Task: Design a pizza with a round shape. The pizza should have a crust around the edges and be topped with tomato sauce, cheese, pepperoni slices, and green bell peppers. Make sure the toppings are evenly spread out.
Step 380:
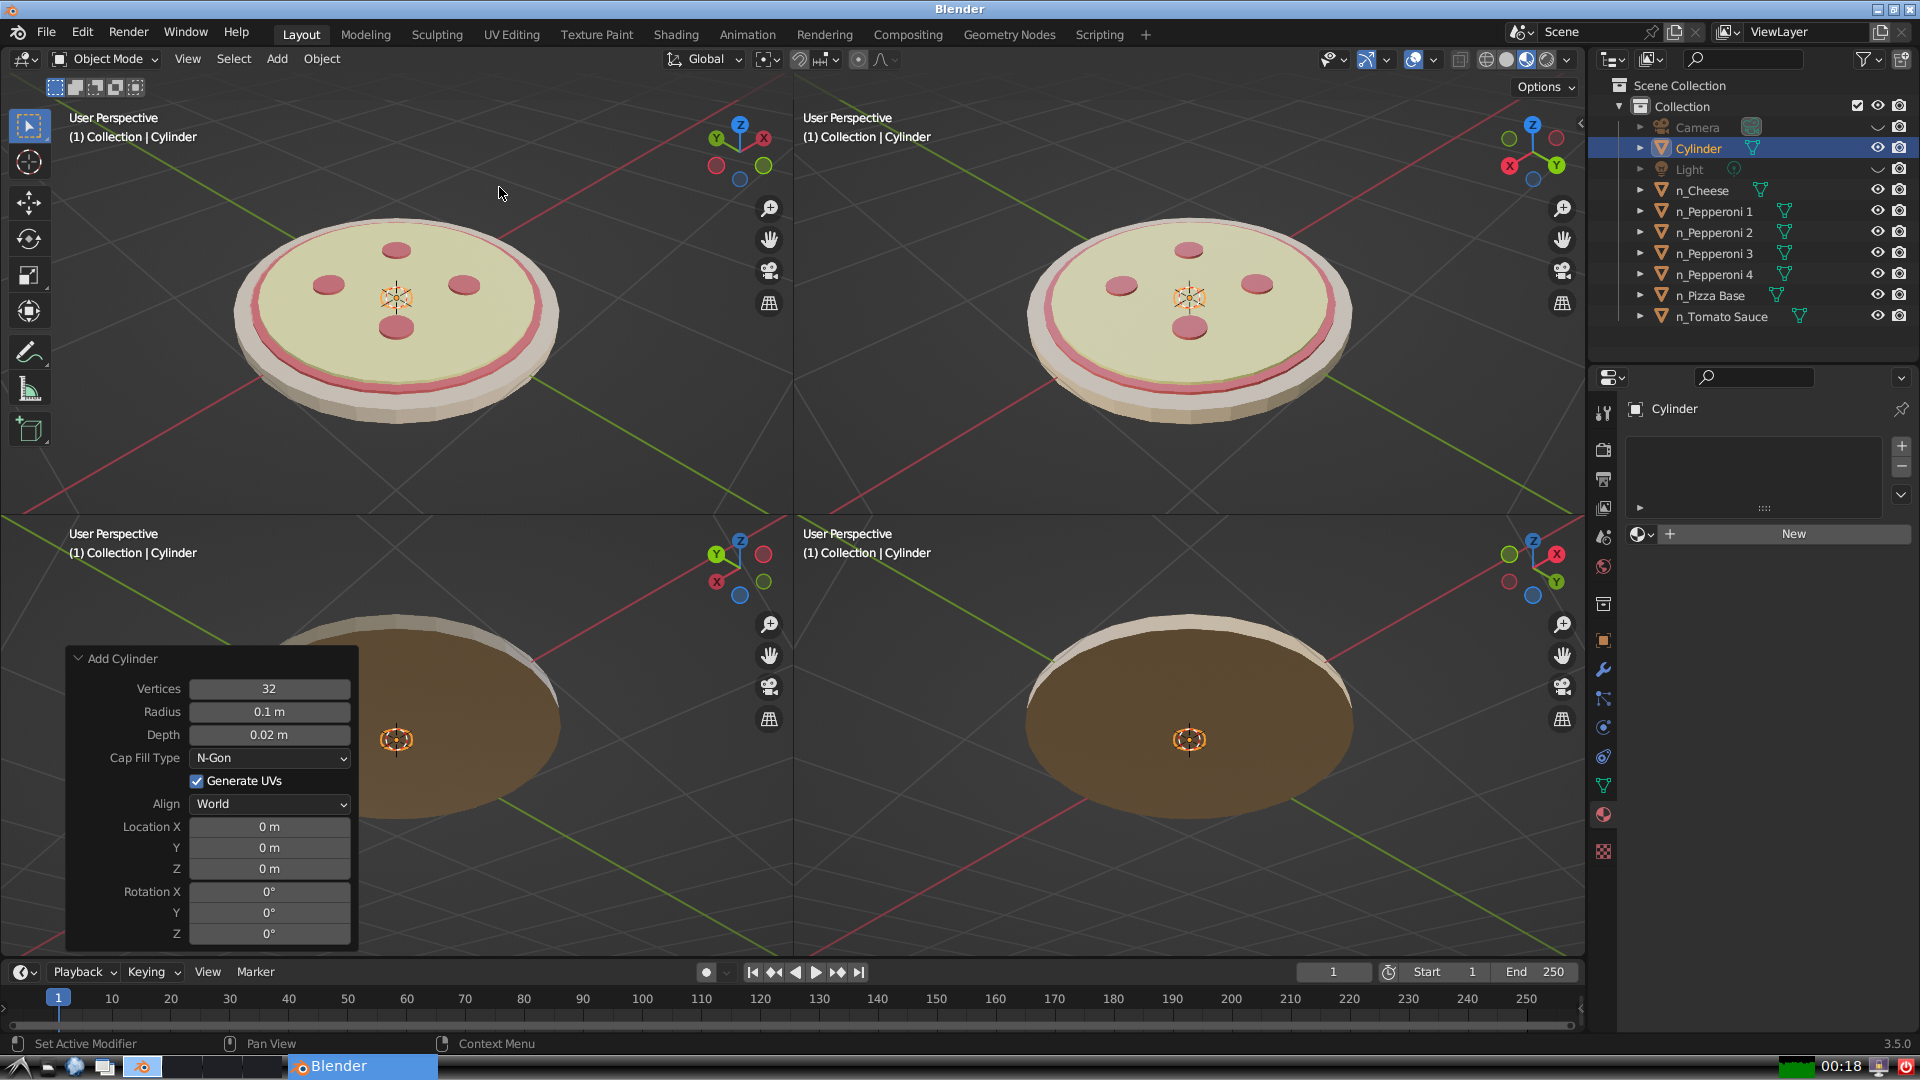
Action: {"mouse_move": [270, 708]}